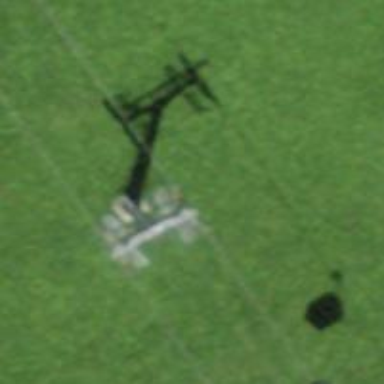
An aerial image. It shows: Pylon for aerialway.